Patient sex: M
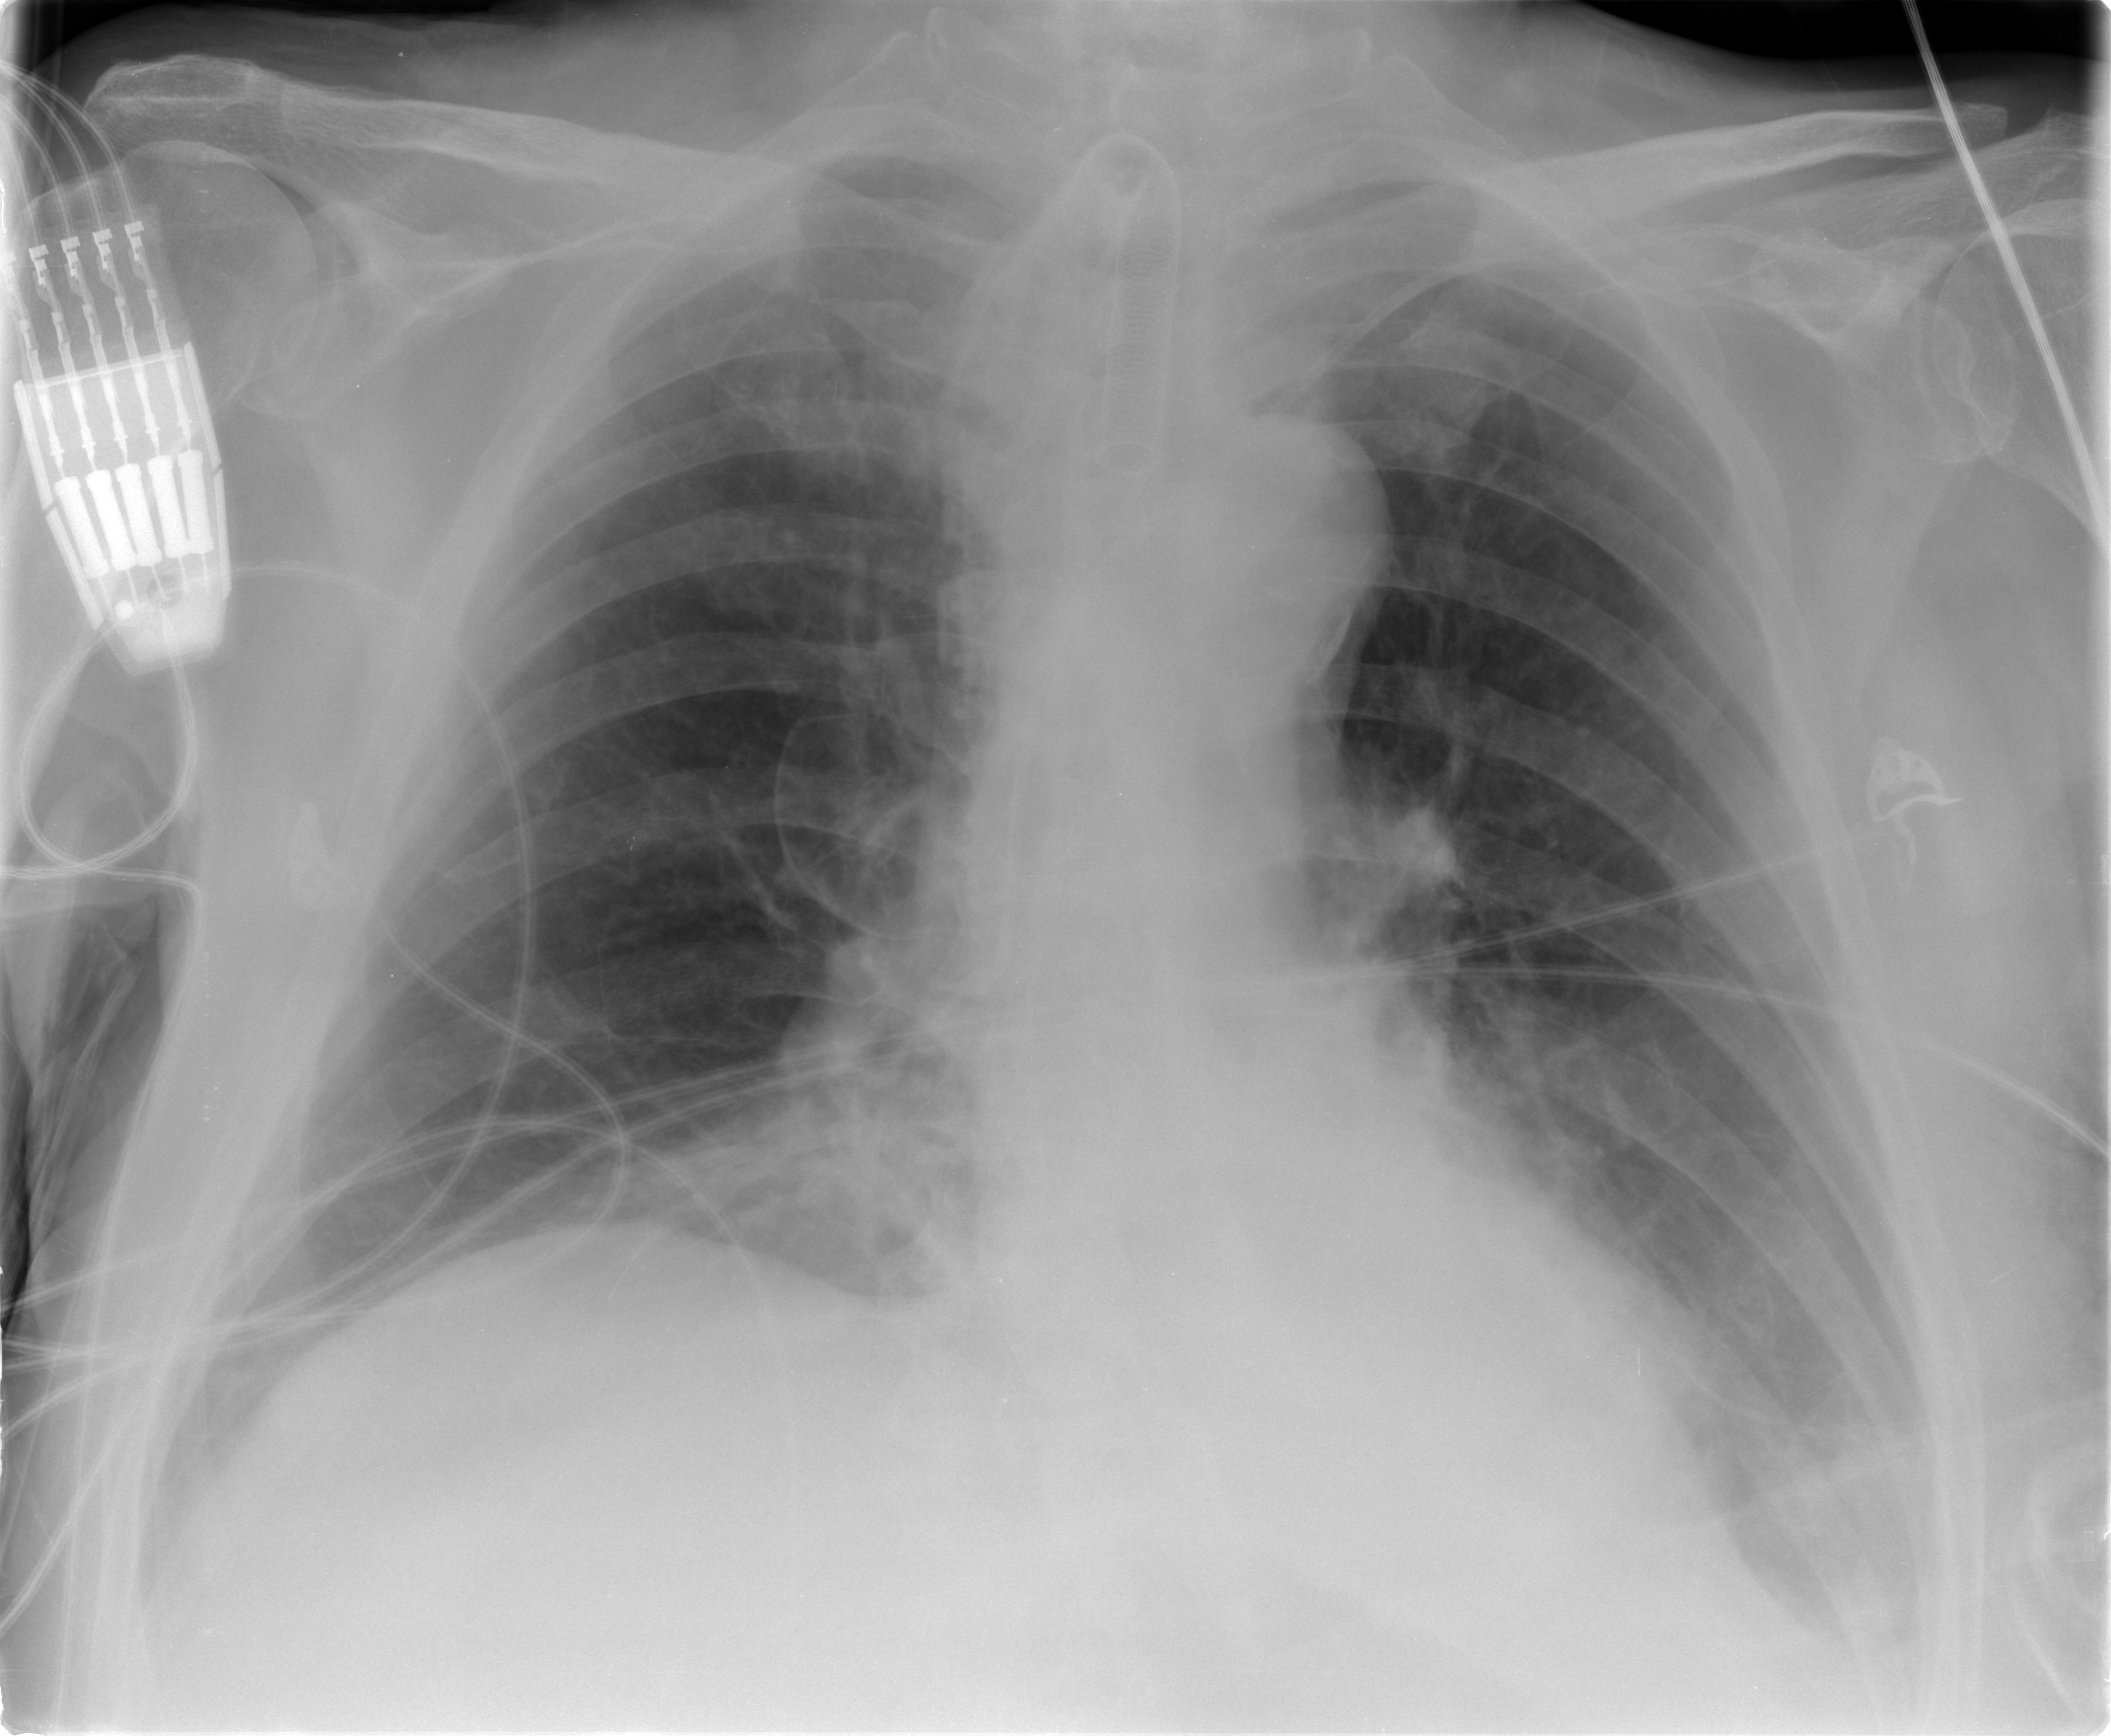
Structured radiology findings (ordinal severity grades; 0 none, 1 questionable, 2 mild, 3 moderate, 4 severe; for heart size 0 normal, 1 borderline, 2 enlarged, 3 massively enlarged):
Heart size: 0
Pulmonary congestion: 0
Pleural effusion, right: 0
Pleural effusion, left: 2
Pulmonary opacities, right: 0
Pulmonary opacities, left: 0
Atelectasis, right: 0
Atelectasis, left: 2